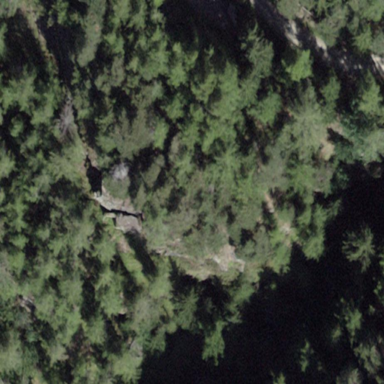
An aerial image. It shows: Natural cliff.